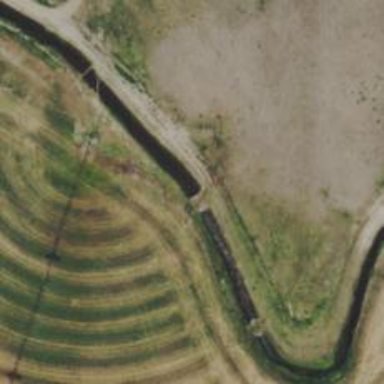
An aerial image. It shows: Culvert tunnel crossing over canal.